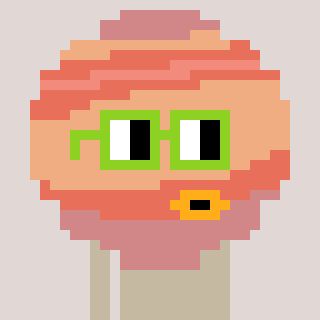
a pixel art character with square light green glasses, a jupiter-shaped head and a bege-colored body on a warm background